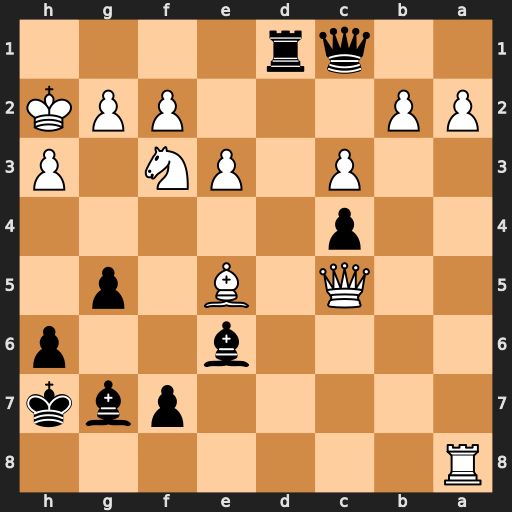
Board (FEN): R7/5pbk/4b2p/2Q1B1p1/2p5/2P1PN1P/PP3PPK/2qr4
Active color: b
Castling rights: -
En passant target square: -
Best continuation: Rh1+ Kg3 Rxh3+